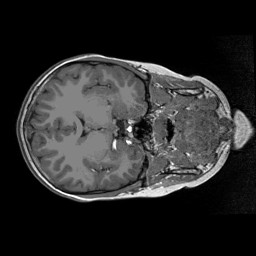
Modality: T1w
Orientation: axial
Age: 9
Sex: male
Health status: ill